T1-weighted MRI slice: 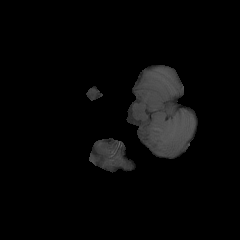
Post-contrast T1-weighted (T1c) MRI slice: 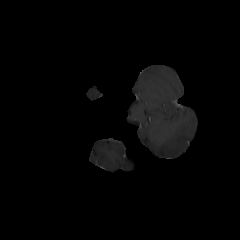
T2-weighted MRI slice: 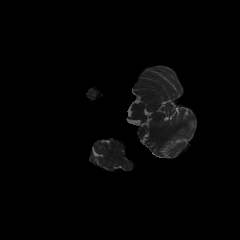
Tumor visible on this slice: no